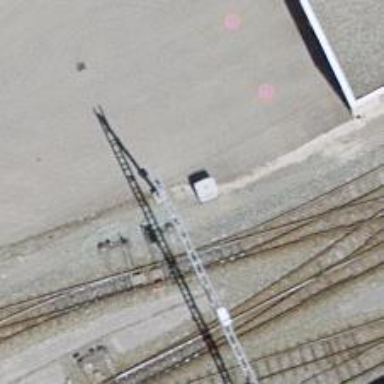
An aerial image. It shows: Narrow-gauge railway in service yard. The railway is electrified with contact line.